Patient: sex F, age 63
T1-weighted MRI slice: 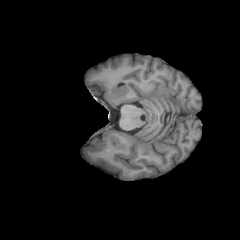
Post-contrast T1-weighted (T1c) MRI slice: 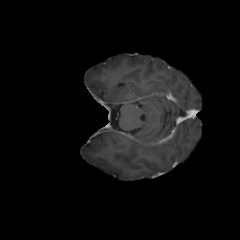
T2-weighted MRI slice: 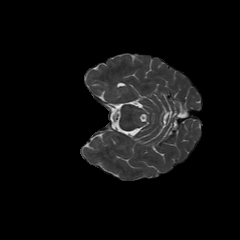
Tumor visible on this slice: no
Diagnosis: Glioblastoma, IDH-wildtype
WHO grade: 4